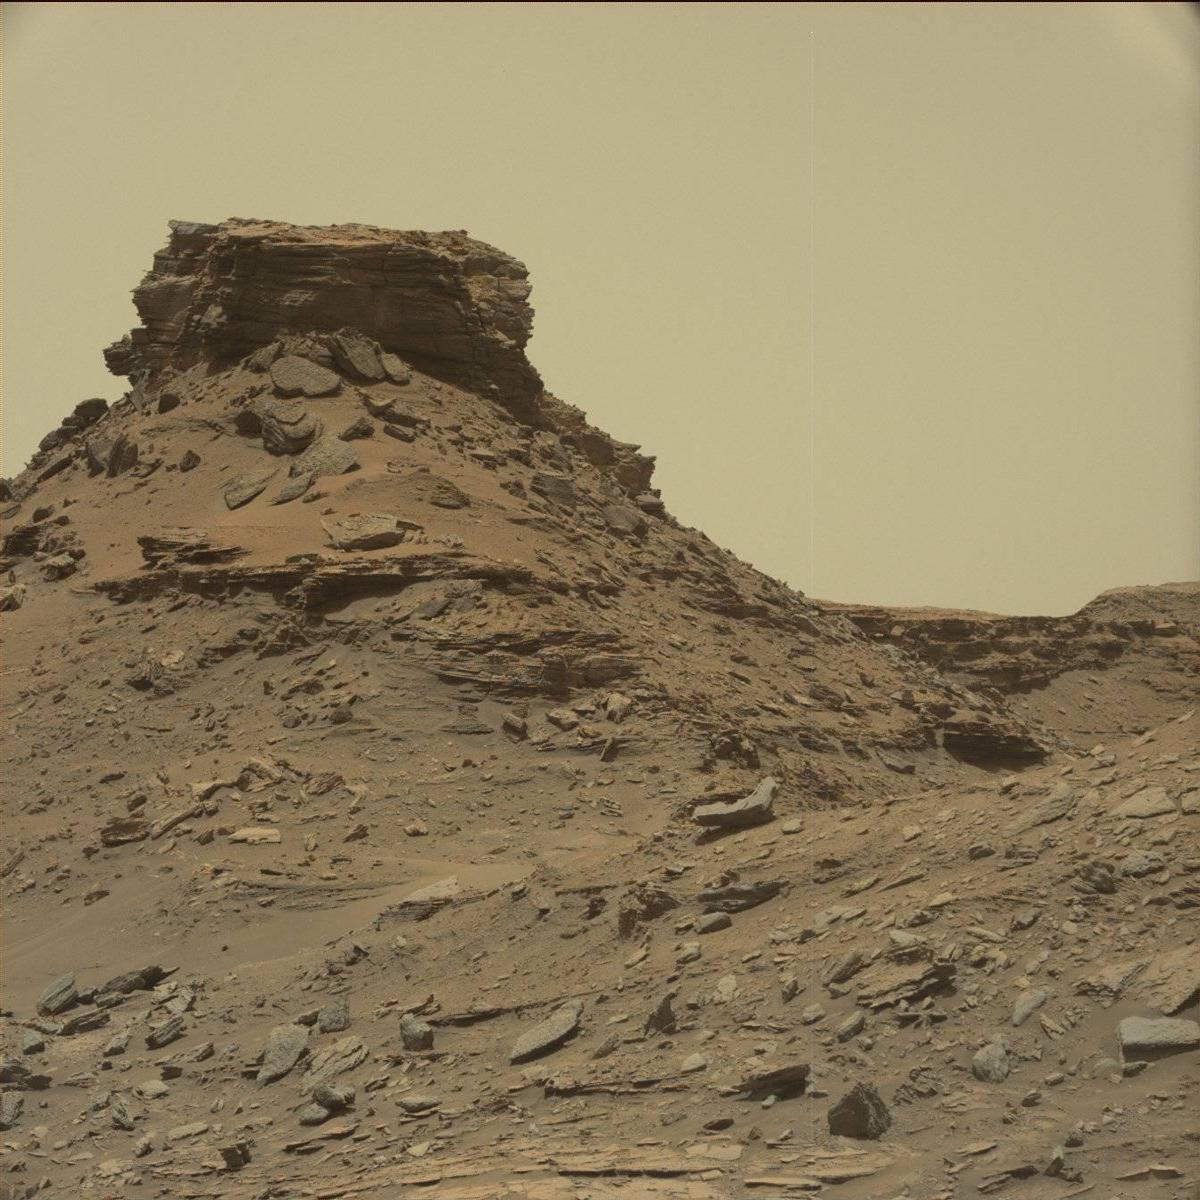
Terrain classes present: Bedrock, Rock, Sand / Soil, Sky